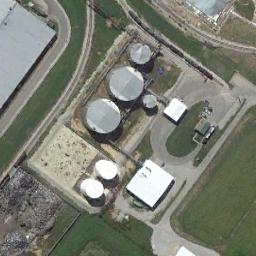
Label: storage tanks